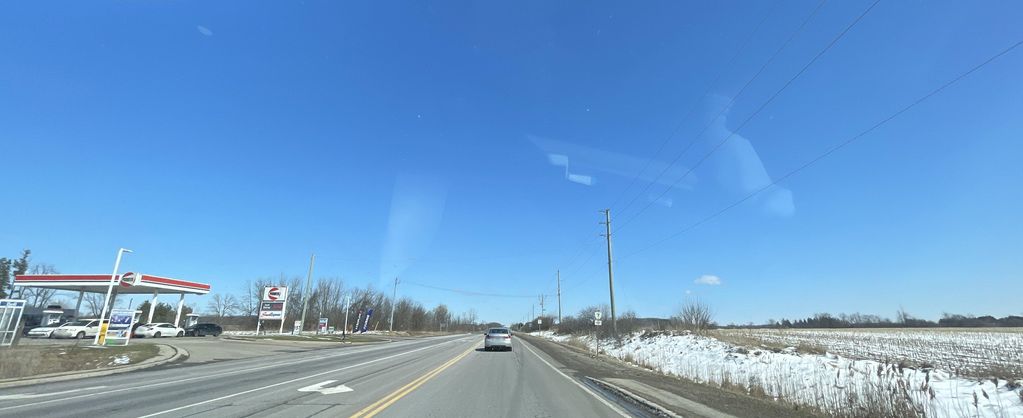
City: kitchener-waterloo